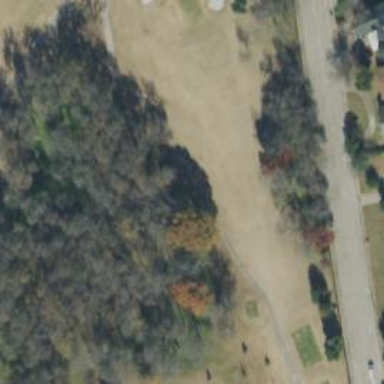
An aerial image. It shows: Service road designated as golf cart path.